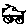
Label: car